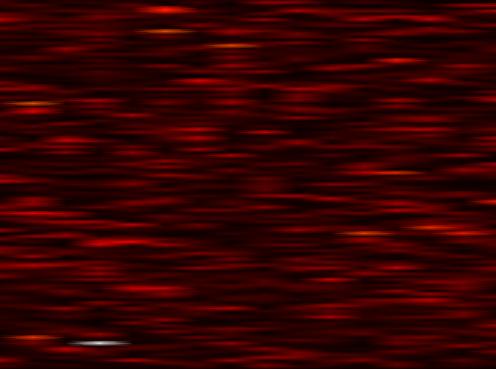
Label: WOLA